Question: By the description on their homepage build.phonegap.com looks like you could develop the app for IOS using Xcode then somehow submit it to build.phonegap.com and it will give you a build for all mobile platforms.
Is that correct? Is it that easy? If not, please explain.
What if I'm using a plugin for IOS such as <URL>, will it still work?

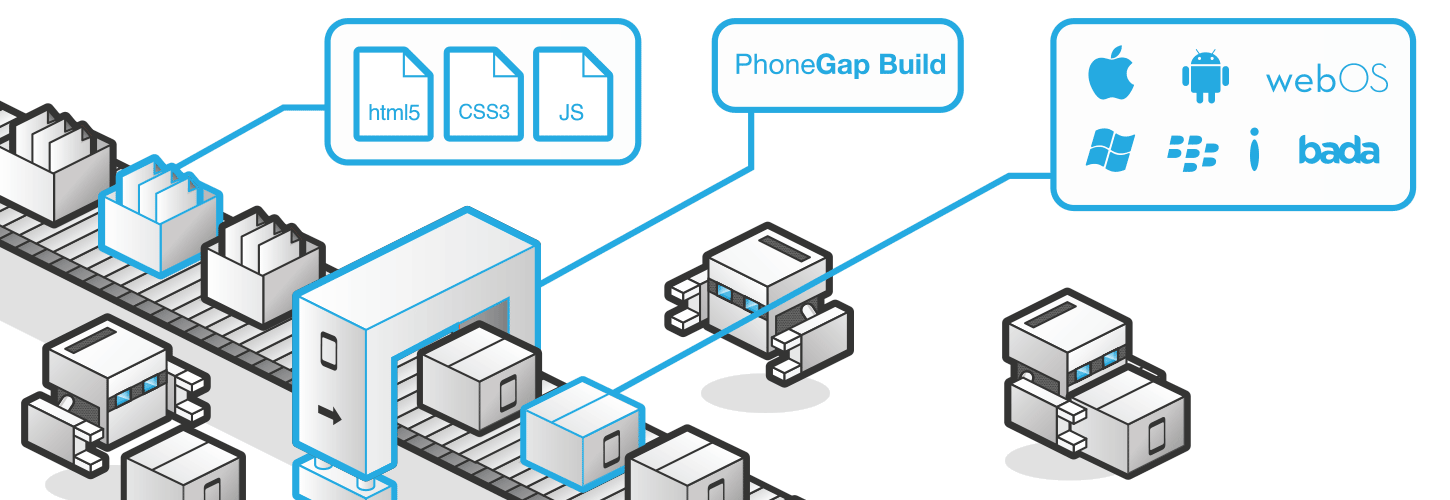
Answer: Yes, just make sure you don't write any iOS specific code.
> Head over to <URL> and scroll
down to the Childbrowser plugin. You will see that the plugin is
supported for the online build service. See my previous answer
regarding this topic and how to edit your config.xml file: <URL>